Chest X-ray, PA view. Patient: 66 years old, sex F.
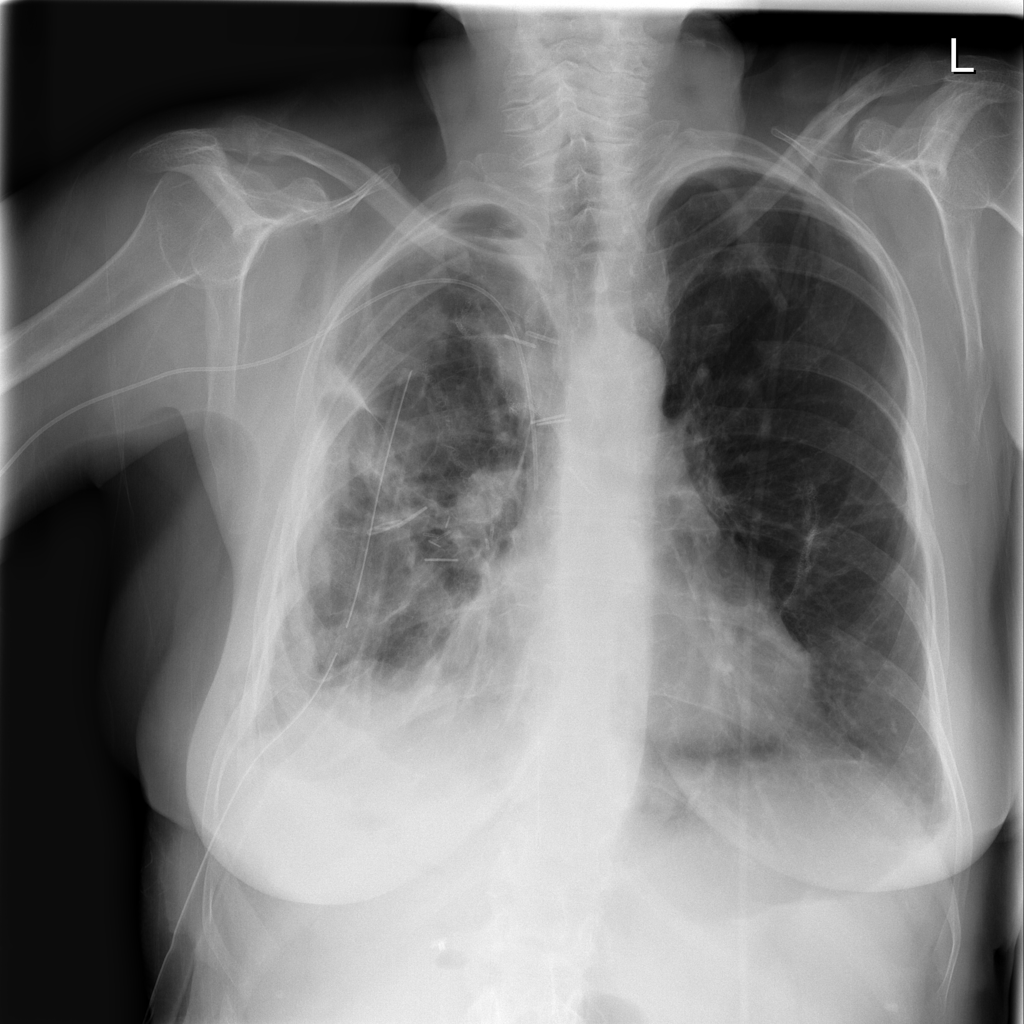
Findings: Effusion, Pneumothorax